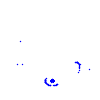
Particle: pion